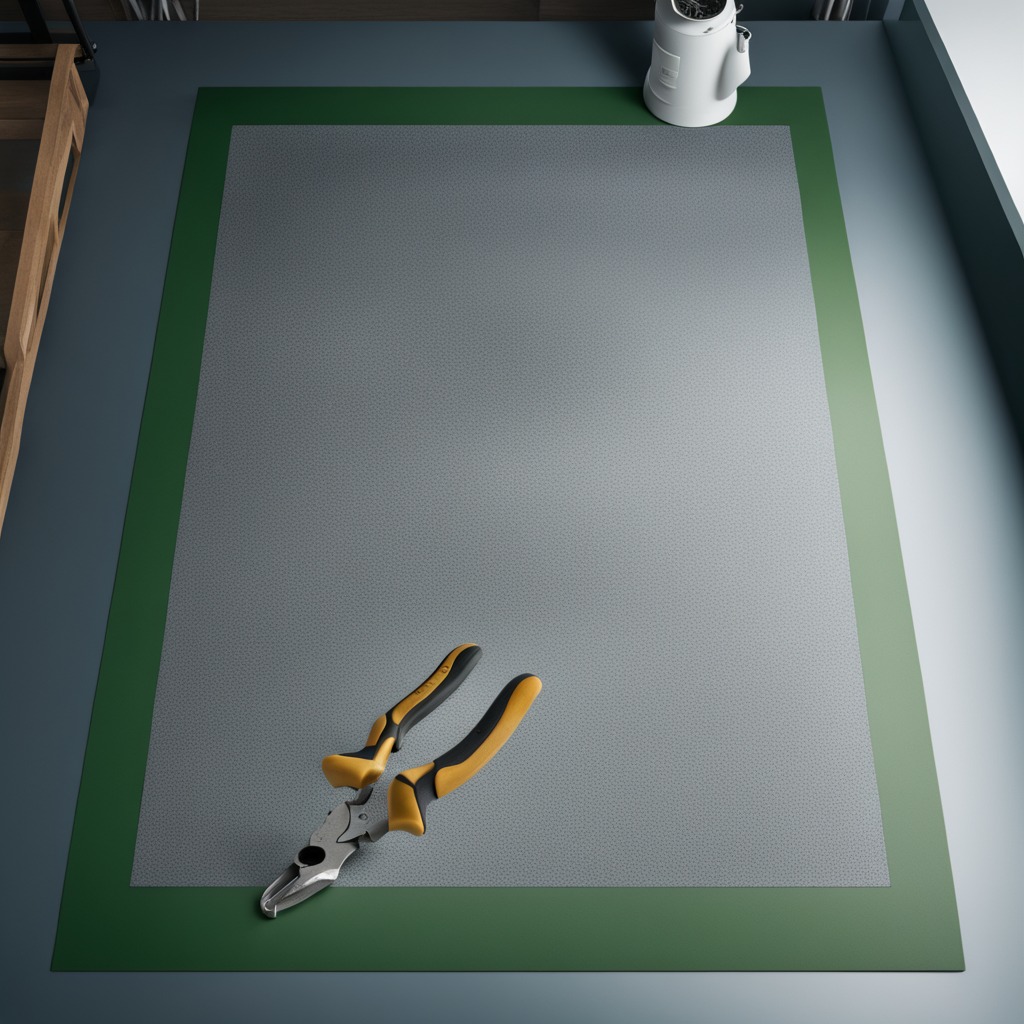
A plier is lying on the granite tabletop.